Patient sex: M
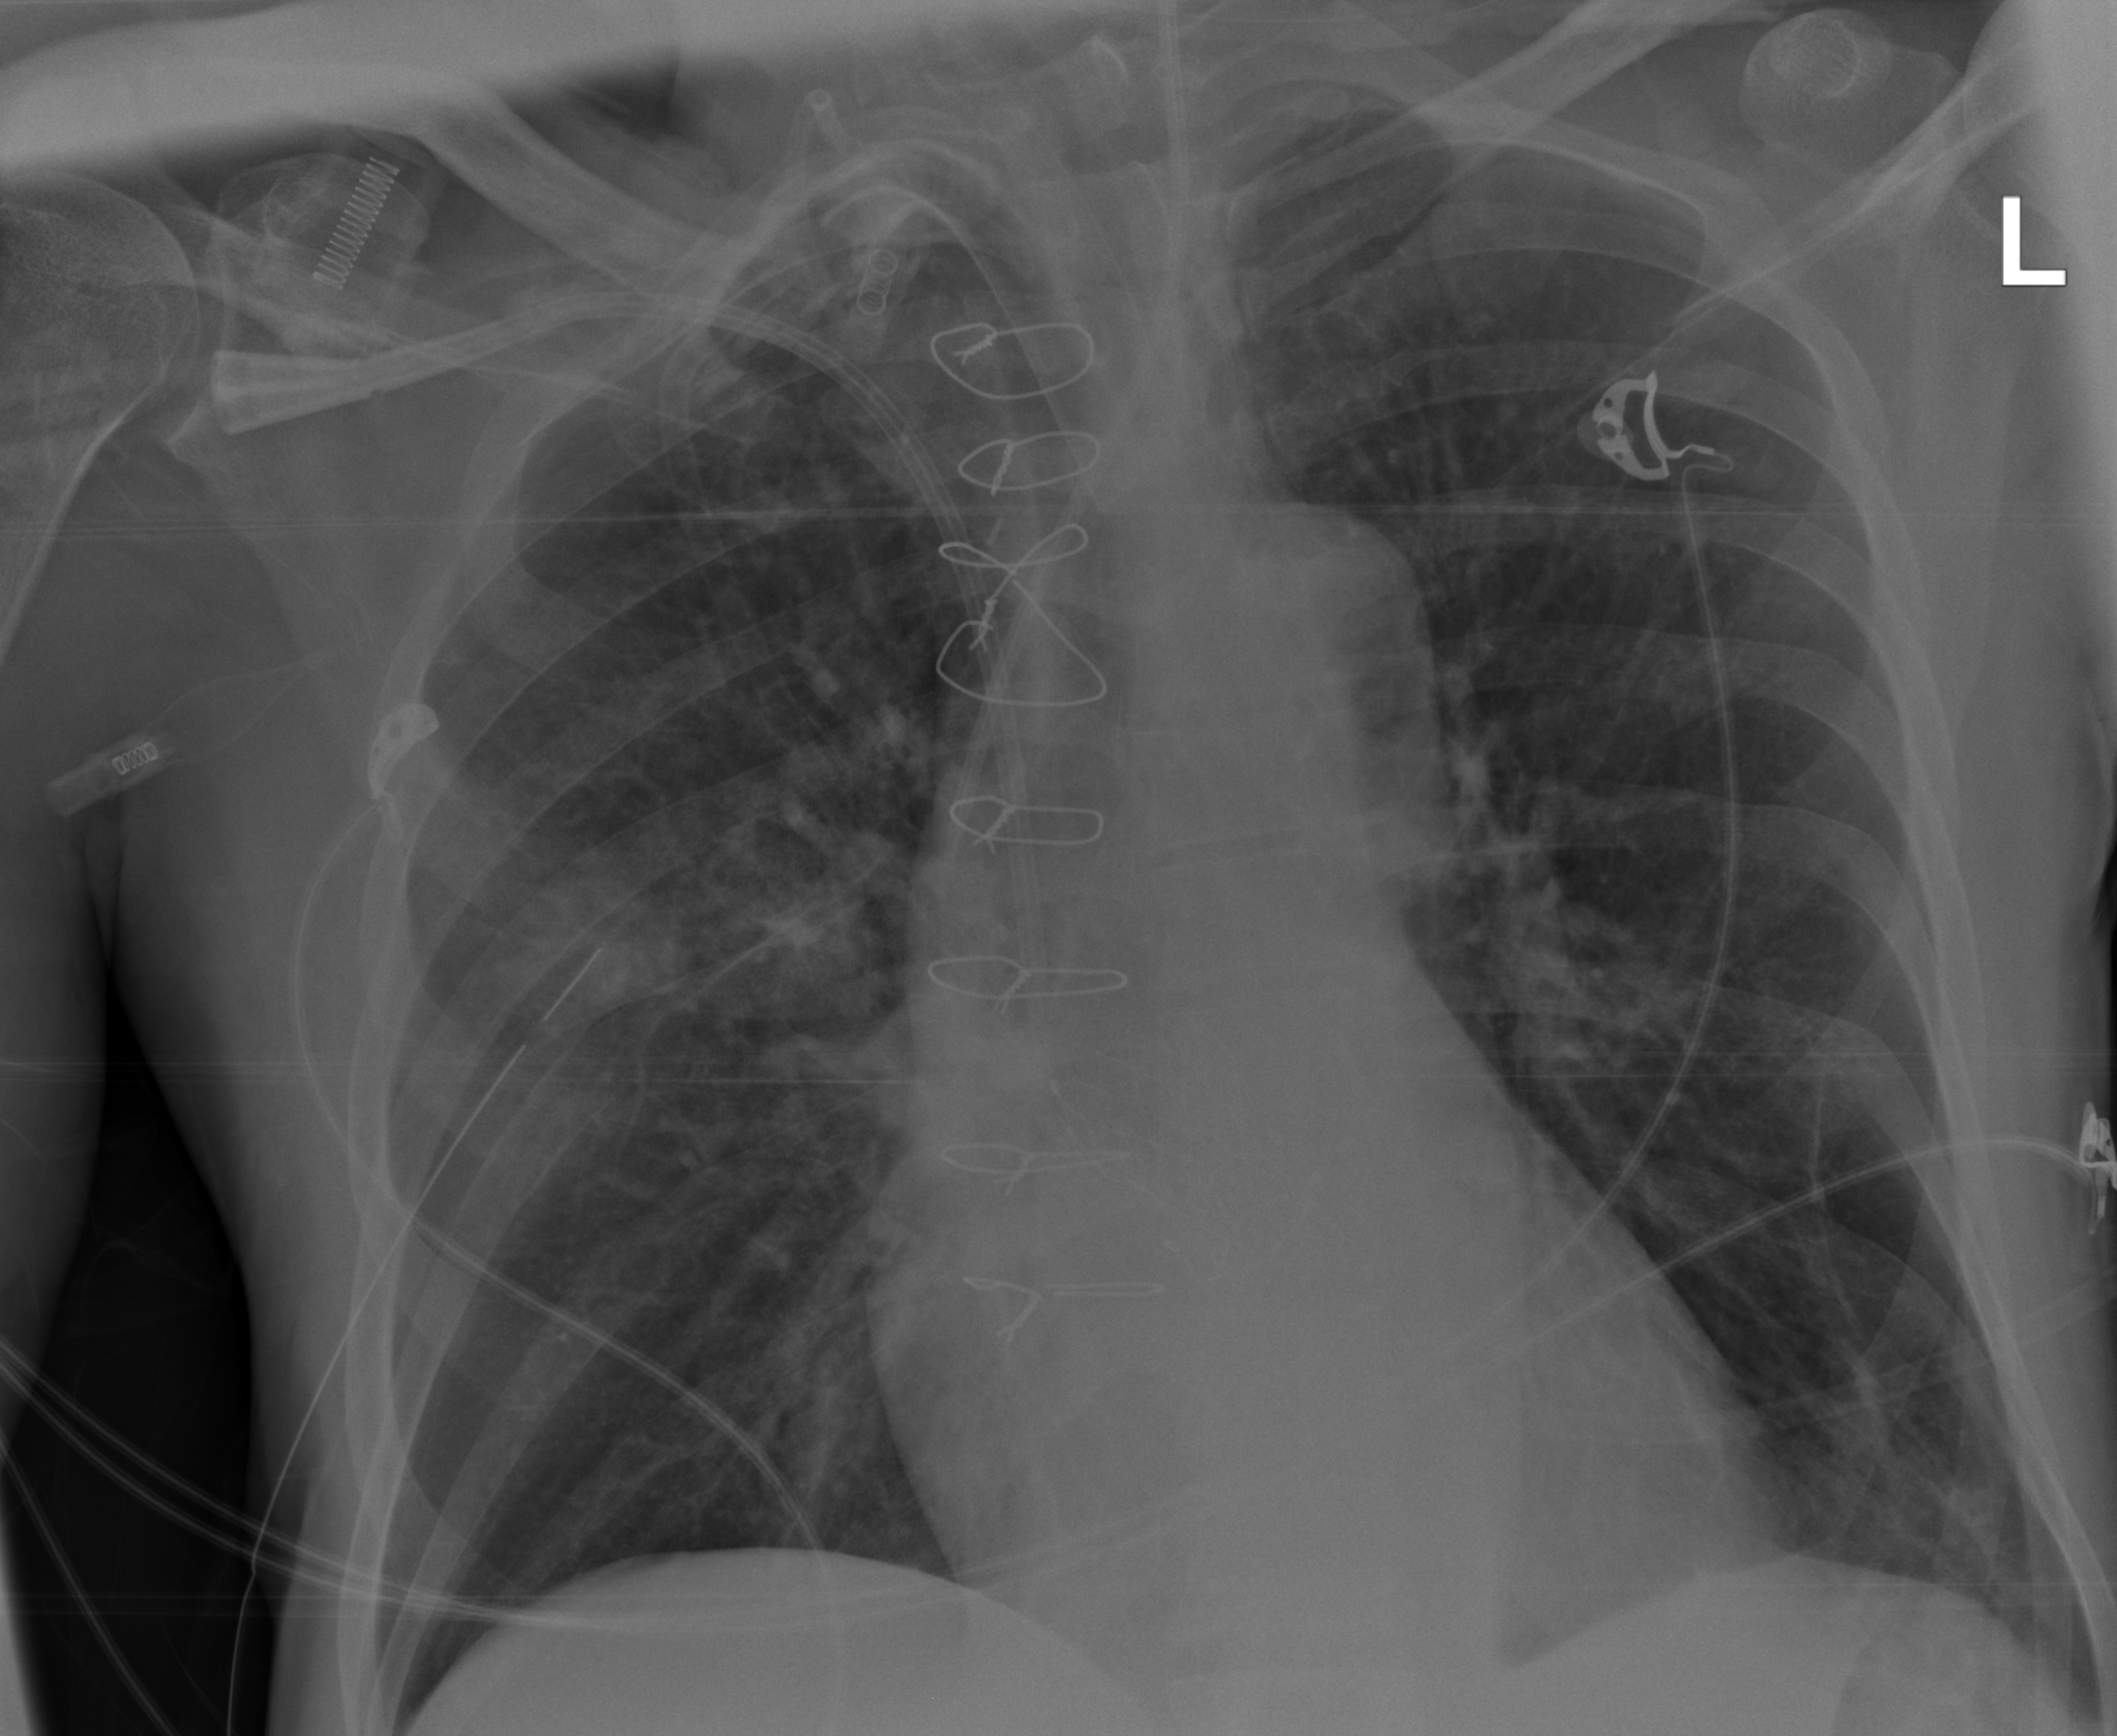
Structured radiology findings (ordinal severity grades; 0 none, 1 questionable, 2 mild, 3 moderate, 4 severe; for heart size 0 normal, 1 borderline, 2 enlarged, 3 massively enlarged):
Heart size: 0
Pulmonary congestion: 0
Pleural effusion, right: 0
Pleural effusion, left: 0
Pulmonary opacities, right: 3
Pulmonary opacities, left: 0
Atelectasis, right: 0
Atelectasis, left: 1